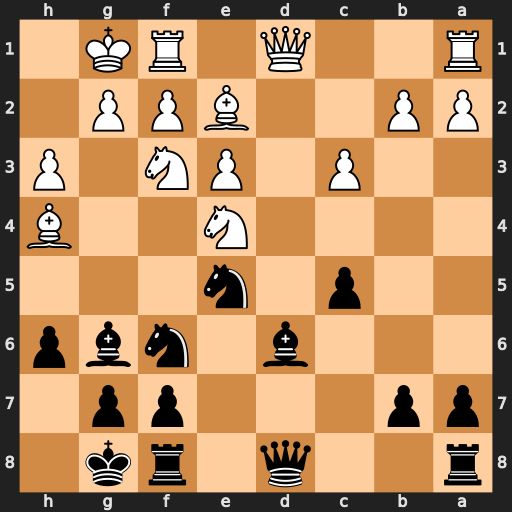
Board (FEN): r2q1rk1/pp3pp1/3b1nbp/2p1n3/4N2B/2P1PN1P/PP2BPP1/R2Q1RK1
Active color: b
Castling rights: -
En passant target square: -
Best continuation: Bxe4 Nxe5 Bxe5